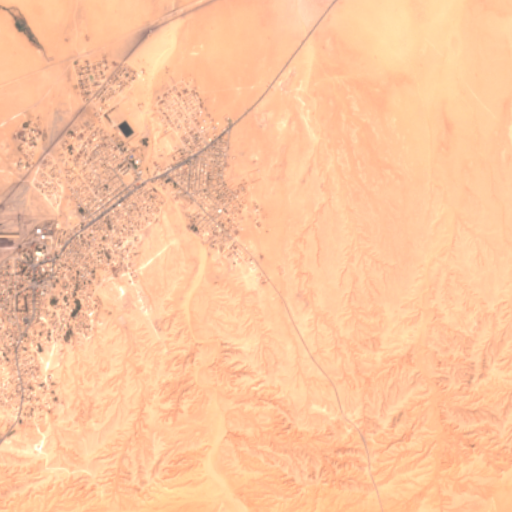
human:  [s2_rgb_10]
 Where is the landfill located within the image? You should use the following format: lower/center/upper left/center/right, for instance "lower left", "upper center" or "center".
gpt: The landfill is located in the upper left of the image.
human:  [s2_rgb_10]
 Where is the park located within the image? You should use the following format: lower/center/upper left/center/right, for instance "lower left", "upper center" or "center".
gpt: The park is located in the upper left of the image.
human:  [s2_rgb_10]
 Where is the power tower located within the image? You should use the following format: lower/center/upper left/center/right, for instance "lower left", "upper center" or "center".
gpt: The power tower is located in the upper of the image.
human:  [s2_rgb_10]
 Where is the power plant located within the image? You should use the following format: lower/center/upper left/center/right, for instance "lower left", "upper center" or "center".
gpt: There is no power plant in the image.